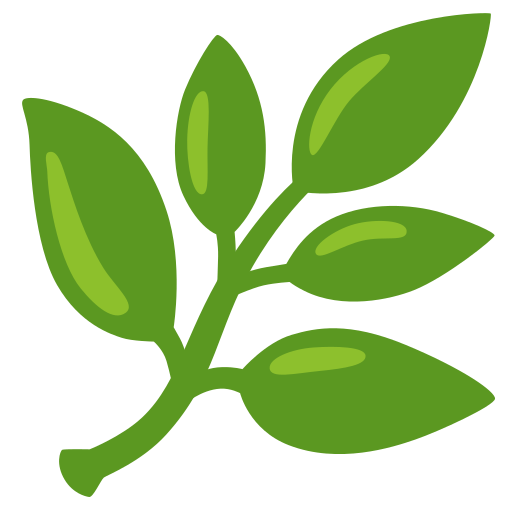
Emoji: 🌿